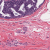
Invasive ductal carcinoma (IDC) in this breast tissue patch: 0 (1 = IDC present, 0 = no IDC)